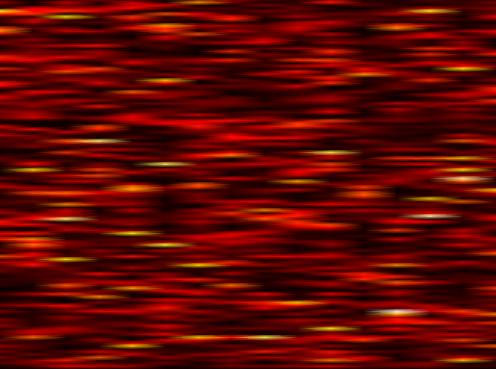
Label: WOLA